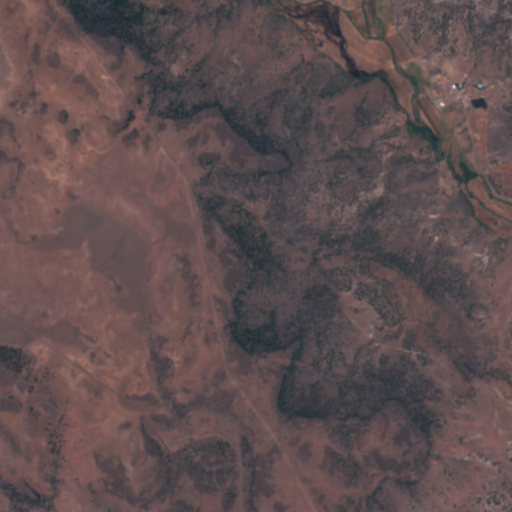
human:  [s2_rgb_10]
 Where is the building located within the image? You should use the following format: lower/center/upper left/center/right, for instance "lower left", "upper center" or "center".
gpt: The building is located in the upper right of the image.
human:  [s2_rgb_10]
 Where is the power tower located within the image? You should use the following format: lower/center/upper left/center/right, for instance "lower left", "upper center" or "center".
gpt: There is no power tower in the image.